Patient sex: M
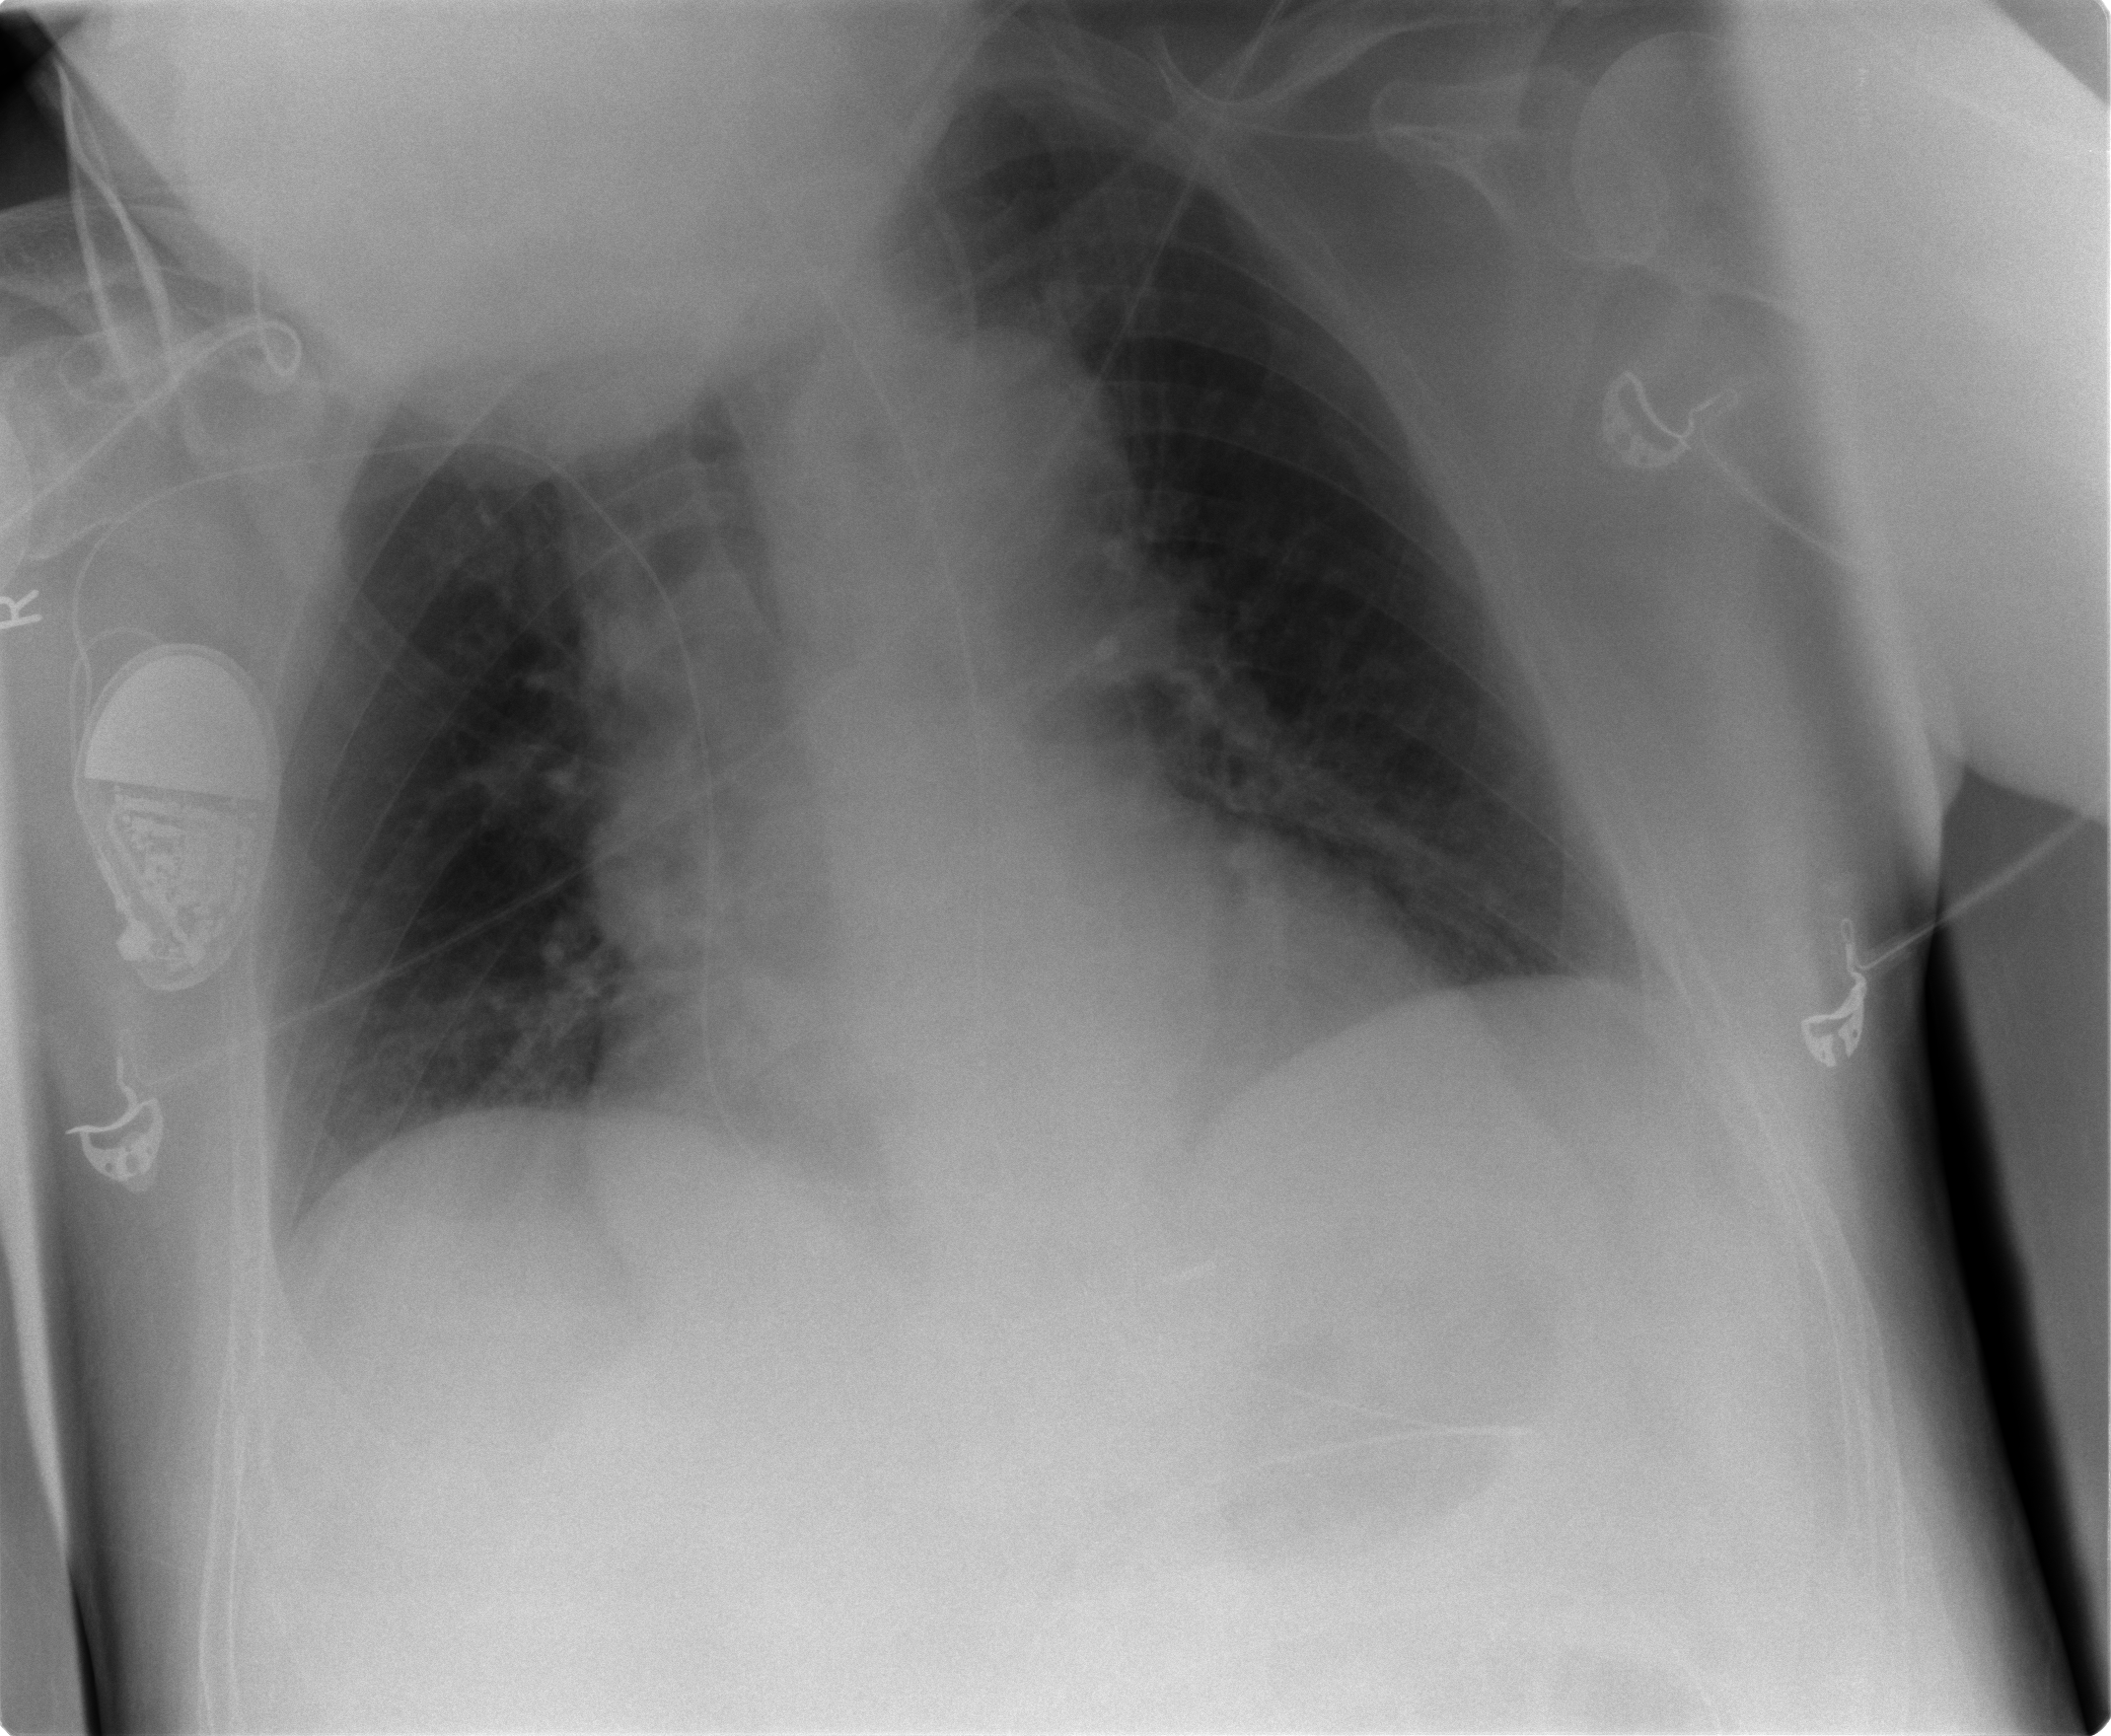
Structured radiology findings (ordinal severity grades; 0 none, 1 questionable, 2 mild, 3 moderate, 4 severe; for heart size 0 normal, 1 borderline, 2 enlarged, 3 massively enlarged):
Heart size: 2
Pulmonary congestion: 2
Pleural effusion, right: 0
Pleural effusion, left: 0
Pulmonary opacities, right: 0
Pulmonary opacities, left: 0
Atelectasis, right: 0
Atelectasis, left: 0